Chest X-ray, PA view. Patient: 51 years old, sex F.
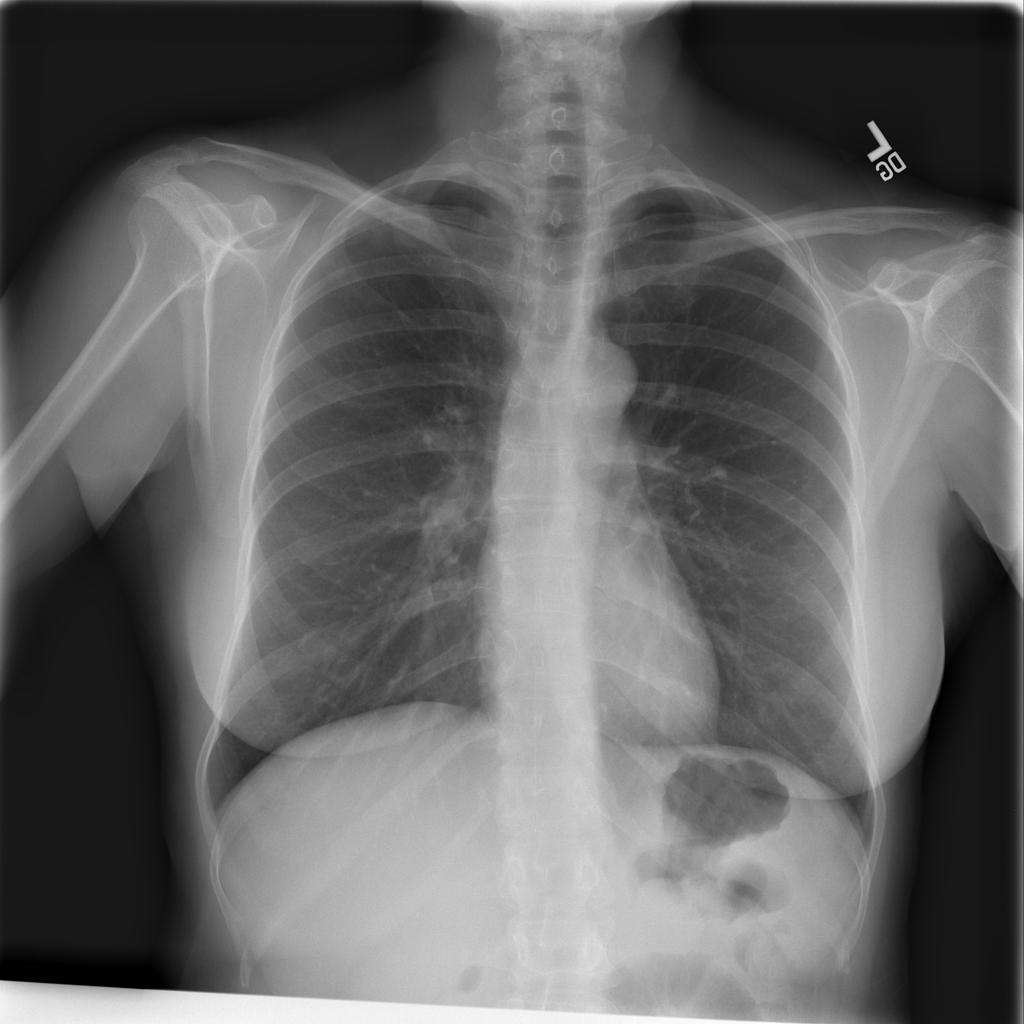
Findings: No Finding